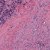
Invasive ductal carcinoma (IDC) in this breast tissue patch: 1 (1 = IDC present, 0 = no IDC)